Question: need help on Xamarin Forms IOS (Android works fine). When I open a new page on a tabbed project, the navbar on IOS appears INVISIBLE, but when scrolling the page up and down, the Navbar appears, although invisible, the back button is there and can be clicked. All other pages of the project have the same behavior, the back button is there, but invisible. See the image below.
How to set for navbar visible for all pages?

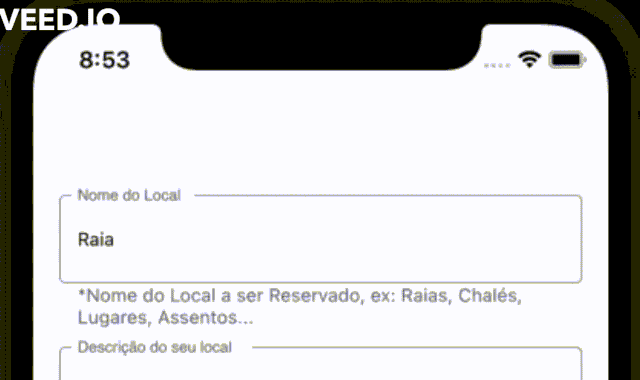
Answer: This is default behavior change for iOS15, to solve the issue we just need to modify the 'scrollEdgeAppearance' property of 'UINavigationBarAppearance' .
Place the following code in 'AppDelegate.cs' or 'SceneDelegate.cs' in iOS project .
'''
UINavigationBarAppearance a = new UINavigationBarAppearance();
a.ConfigureWithTransparentBackground();
a.BackgroundColor = UIColor.Blue;
a.TitleTextAttributes = new UIStringAttributes() { ForegroundColor = UIColor.White};
UINavigationBar.Appearance.StandardAppearance = a;
UINavigationBar.Appearance.CompactAppearance = a;
UINavigationBar.Appearance.ScrollEdgeAppearance = a;
'''
Refer to
<URL> .